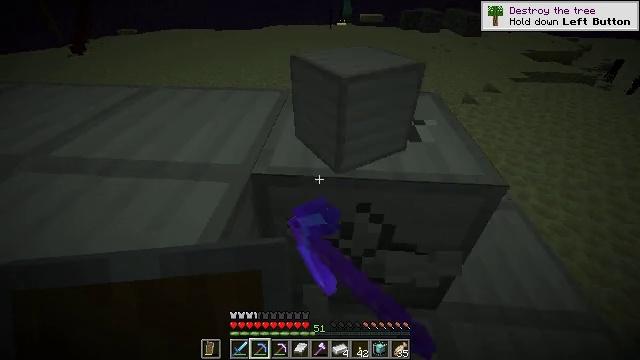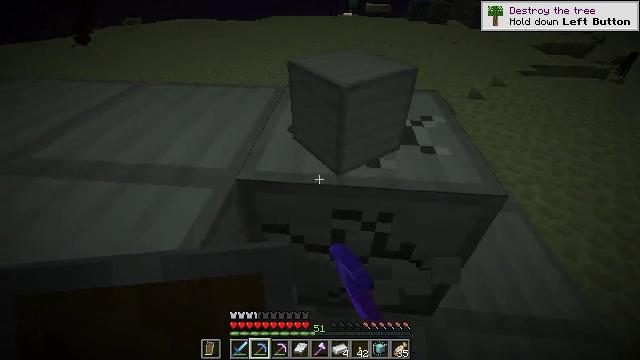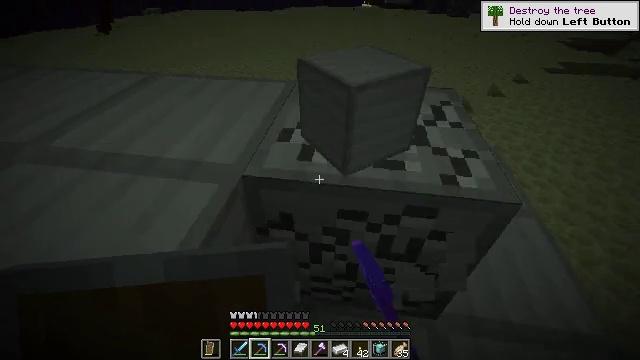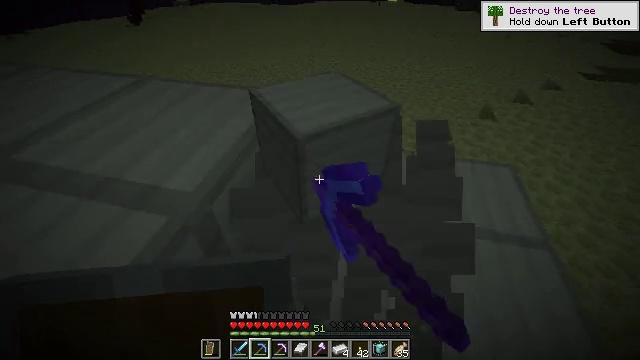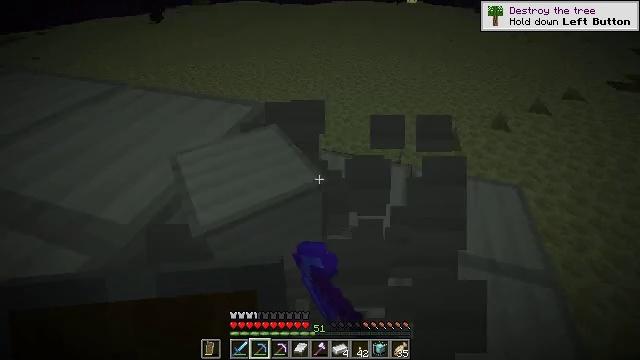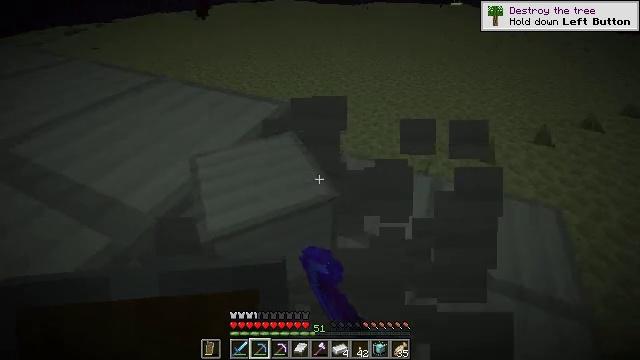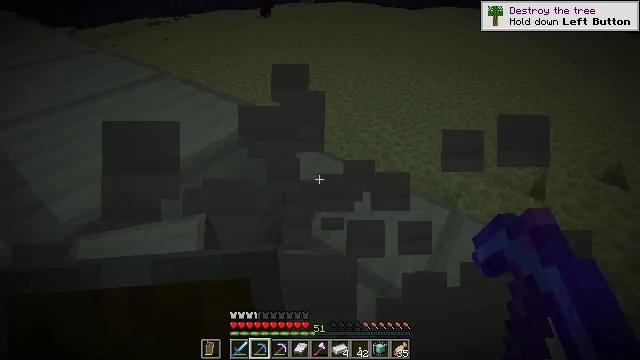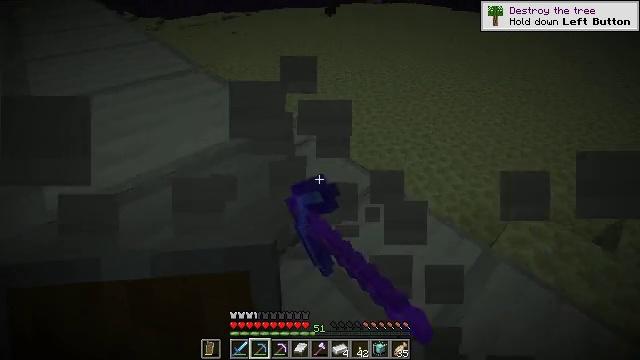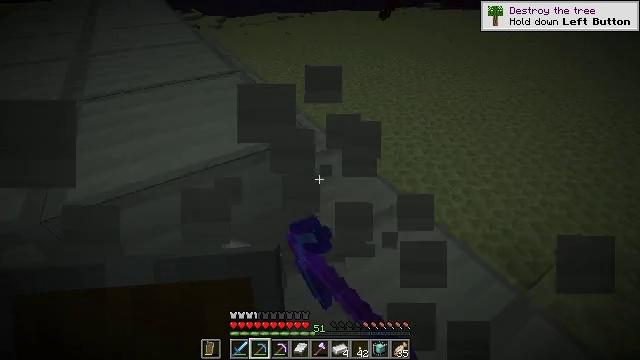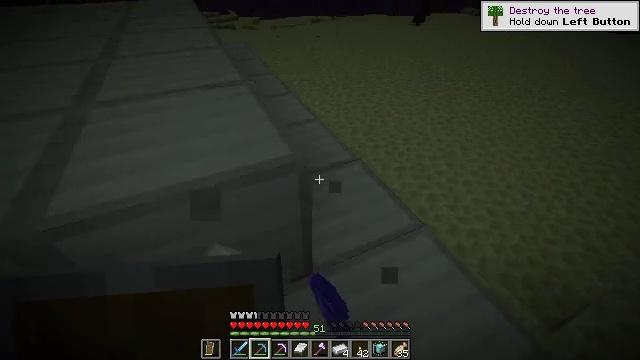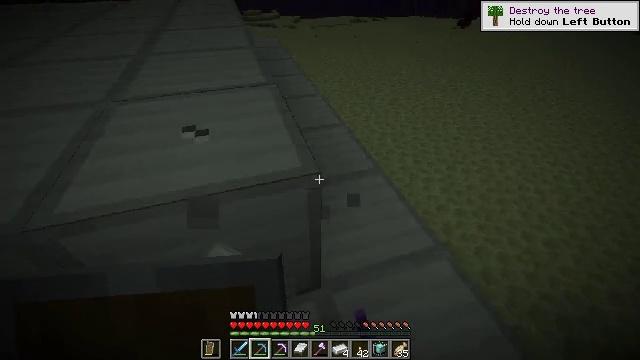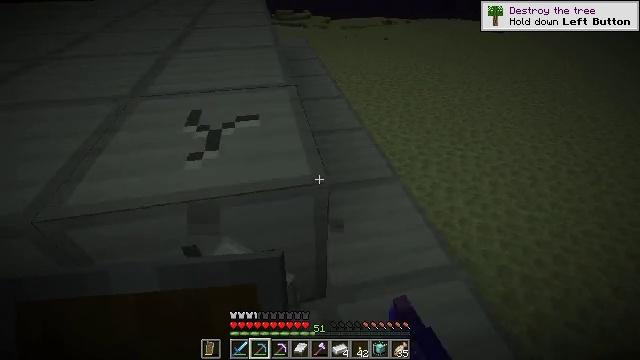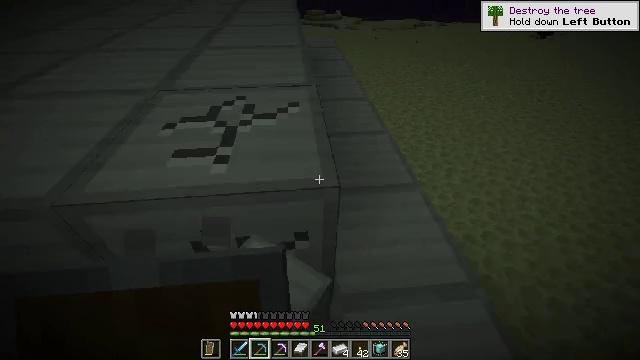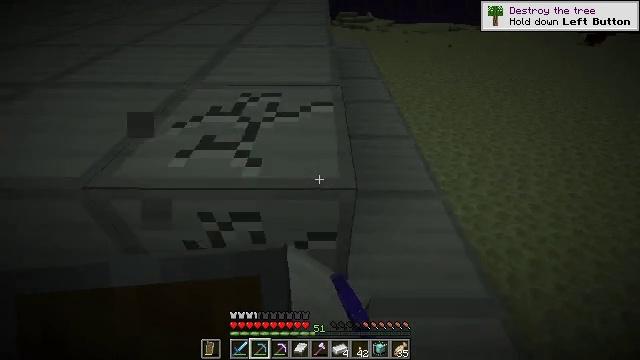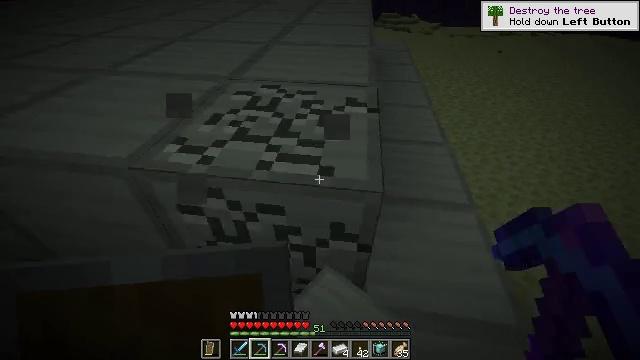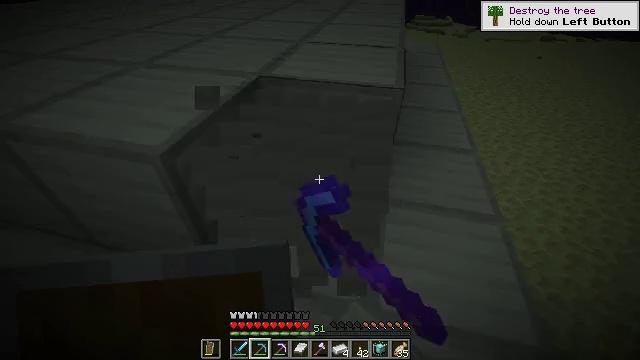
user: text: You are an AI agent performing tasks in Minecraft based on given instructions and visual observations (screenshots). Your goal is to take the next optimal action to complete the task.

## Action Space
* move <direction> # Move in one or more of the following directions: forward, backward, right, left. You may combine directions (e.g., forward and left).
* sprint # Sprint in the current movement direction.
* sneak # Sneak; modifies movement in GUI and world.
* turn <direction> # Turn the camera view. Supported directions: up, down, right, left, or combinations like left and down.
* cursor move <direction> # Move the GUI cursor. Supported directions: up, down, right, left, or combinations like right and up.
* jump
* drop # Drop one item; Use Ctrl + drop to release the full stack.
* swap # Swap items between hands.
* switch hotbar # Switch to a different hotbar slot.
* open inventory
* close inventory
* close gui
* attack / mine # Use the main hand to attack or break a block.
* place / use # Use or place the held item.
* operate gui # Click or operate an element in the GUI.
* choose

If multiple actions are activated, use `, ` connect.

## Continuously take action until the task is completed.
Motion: motion action
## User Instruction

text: Collect the iron block for crafting.
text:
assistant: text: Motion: move forward and move right, turn left and down, attack / mine
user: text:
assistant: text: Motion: move forward and move right, turn left and down, attack / mine
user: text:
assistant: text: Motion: move forward and move right, turn left, attack / mine
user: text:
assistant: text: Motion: move forward and move right, turn left, attack / mine
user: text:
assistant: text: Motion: move forward and move right, turn left, attack / mine
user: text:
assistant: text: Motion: move forward and move right, turn left, attack / mine
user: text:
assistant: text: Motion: move forward and move right, turn left, attack / mine
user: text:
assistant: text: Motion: move forward and move right, turn left, attack / mine
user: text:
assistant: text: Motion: move forward, turn left, attack / mine
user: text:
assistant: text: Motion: turn left, attack / mine
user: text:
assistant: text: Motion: turn left, attack / mine
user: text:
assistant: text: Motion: turn left, attack / mine
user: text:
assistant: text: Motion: turn left, attack / mine
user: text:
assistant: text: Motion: turn left, attack / mine
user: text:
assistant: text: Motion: turn left, attack / mine
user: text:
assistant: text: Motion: attack / mine
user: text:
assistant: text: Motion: attack / mine
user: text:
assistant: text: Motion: move forward, attack / mine
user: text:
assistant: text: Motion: move forward, attack / mine
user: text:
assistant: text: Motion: move forward, attack / mine
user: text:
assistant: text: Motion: move forward, turn right and up, attack / mine
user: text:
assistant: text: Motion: move forward, turn right, attack / mine
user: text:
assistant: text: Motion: move forward, turn right, attack / mine
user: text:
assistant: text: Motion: move forward, turn right, attack / mine
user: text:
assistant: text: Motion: attack / mine
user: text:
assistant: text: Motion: attack / mine
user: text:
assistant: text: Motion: attack / mine
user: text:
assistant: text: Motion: move forward, turn right, attack / mine
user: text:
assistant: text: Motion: move forward, turn right, attack / mine
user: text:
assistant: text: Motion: move forward, attack / mine